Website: lowes
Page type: review-order
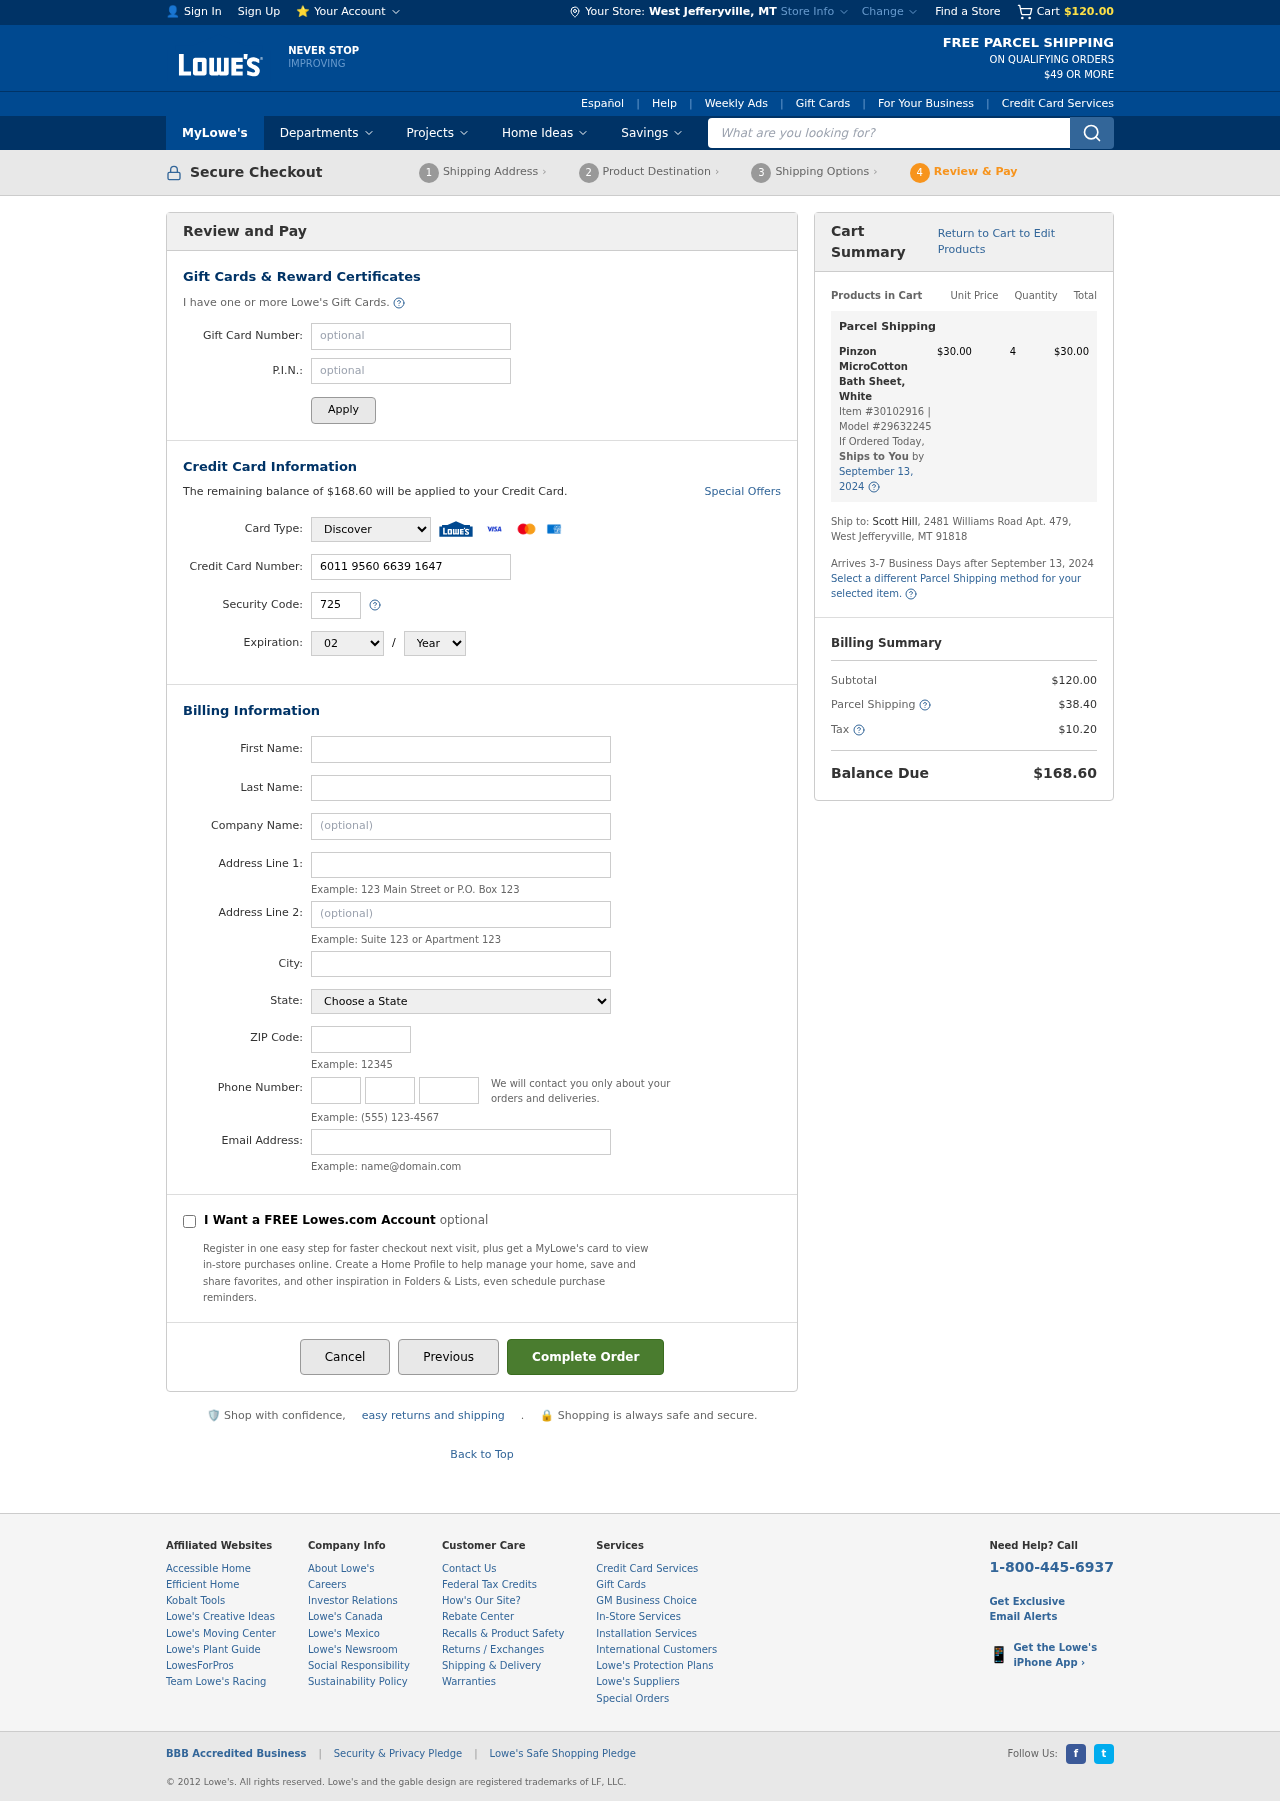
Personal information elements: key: PII_CARD_CVV
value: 725
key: PII_CARD_EXPIRY_MONTH
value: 02
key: PII_CARD_EXPIRY_YEAR
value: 26
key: PII_CARD_NUMBER
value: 6011 9560 6639 1647
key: PII_CARD_TYPE
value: Discover
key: PII_CITY
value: West Jefferyville
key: PII_CITY_STATE
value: West Jefferyville, MT
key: PII_EMAIL
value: scotthill@gmail.com
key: PII_FIRSTNAME
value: Scott
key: PII_LASTNAME
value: Hill
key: PII_PHONE_AREA
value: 976
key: PII_PHONE_PREFIX
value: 290
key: PII_PHONE_SUFFIX
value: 6961
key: PII_POSTCODE
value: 91818
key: PII_STATE
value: Montana
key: PII_STREET
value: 2481 Williams Road Apt. 479
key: PII_STREET2
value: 2481 Williams Road Apt. 479
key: PII_STREET2
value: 684 Mitchell Throughway Suite 526
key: PII_FULLNAME2
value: Scott Hill
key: PII_CITY_STATE_ZIP2
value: West Jefferyville, MT 91818
Product elements: key: PRODUCT1_NAME
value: Pinzon MicroCotton Bath Sheet, White
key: PRODUCT1_PRICE
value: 30
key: PRODUCT1_QUANTITY
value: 4
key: PRODUCT1_ITEM_NUMBER
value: Item #30102916
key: PRODUCT1_MODEL_NUMBER
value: Model #29632245
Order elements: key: ORDER_SUBTOTAL
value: $120.00
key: ORDER_BALANCE_DUE
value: $168.60
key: ORDER_SHIPPING_DATE
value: September 13, 2024
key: ORDER_ITEM_TOTAL
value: $30.00
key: ORDER_SHIPPING_DATE2
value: September 13, 2024
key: ORDER_SHIPPING_COST
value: $38.40
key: ORDER_TAX
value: $10.20
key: ORDER_TOTAL
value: $168.60
Search elements: key: HEADER_SEARCH
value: What are you looking for?